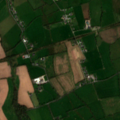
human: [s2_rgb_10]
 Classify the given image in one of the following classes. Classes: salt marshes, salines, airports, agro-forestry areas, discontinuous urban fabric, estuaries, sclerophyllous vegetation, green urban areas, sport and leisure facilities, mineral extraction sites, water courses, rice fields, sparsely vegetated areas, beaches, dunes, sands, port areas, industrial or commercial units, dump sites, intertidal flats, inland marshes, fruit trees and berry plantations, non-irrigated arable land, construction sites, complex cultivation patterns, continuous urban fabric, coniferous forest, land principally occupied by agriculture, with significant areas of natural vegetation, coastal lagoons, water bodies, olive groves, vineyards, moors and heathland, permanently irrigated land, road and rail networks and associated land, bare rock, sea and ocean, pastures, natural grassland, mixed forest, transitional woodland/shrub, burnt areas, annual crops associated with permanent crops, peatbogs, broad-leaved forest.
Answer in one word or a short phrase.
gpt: non-irrigated arable land, pastures